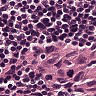
Metastatic tissue present: yes